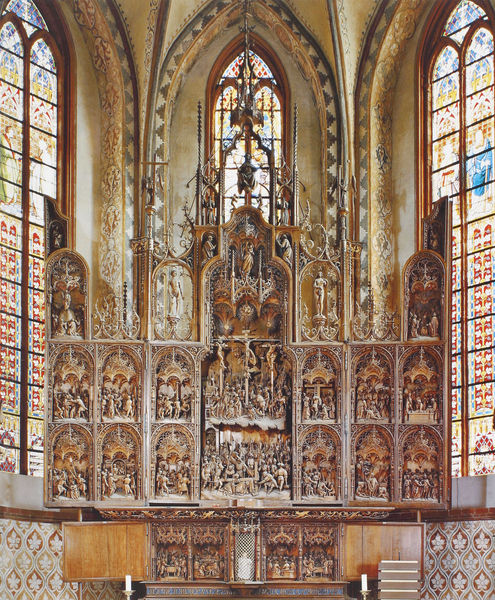
Titel: Ehemaliger Hochaltar der Augustiner-Chorherren-Kirche St.Maria in Bordesholm
Künstler: Hans Brüggemann
Standort: Schleswig, Dom St. Peter (EU - D - Schleswig-Holstein)
Schlagwörter: bunt, fenster, holz, innenraum, kirche, gotik, figuren, arch, arches, architecture, blue, church, ornate, red, religious, white, window, figures, gold, green, windows, yellow, pink, kerzen, screen, wooden, foto, kreuz, altar, hochaltar, schnitzerei, photo, wood, gotisch, kreuzigung, apsis, heilige, light, saint, cross, glass, statue, geschnitzt, scene, aufsatz, leaves, cathedral, jesus, coloured, kirchenfenster, colors, statues, retabel, choir, religion, candle, figure, colour, spire, candles, christian, maria, relief, kerze, carving, saints, bible, cabinet, chapel, tall, painted, holy, christus, high, indoor, stained glass, symmetrical, katholisch, arched, russet, monstranz, stained, 1970, regal, tiers, reds, decorated, motives, panes, decorations, filigree, reliefs, stained glass windows, tabernakel, buntglas, scrood